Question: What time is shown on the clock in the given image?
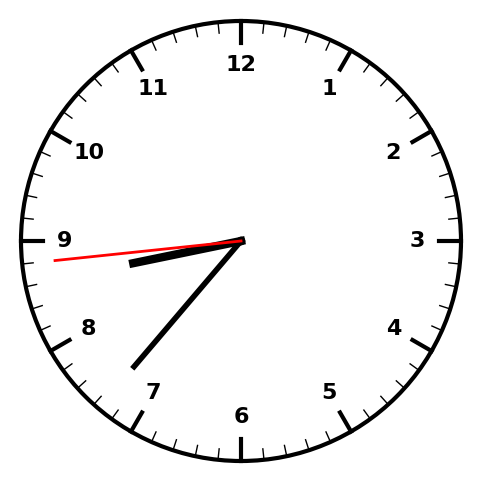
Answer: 08:36:44